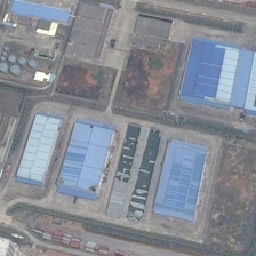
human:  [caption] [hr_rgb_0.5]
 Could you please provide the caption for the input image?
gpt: In an industrial area, there are several buildings and bare land, there are several gray oil tanks.

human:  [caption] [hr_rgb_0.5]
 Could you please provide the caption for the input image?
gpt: several buildings and bare land are in an industrial area with different grey storage tanks.

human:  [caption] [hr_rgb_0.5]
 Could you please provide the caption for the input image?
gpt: There are many buildings and lots of gasoline tanks in the industrial area.

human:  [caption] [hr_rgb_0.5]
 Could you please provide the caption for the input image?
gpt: Some buildings and boarding quarters are located in some grey storage tanks and industrial areas.

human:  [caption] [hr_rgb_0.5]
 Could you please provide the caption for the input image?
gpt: Several buildings and barley areas are in an industrial area with several gray storage tanks.